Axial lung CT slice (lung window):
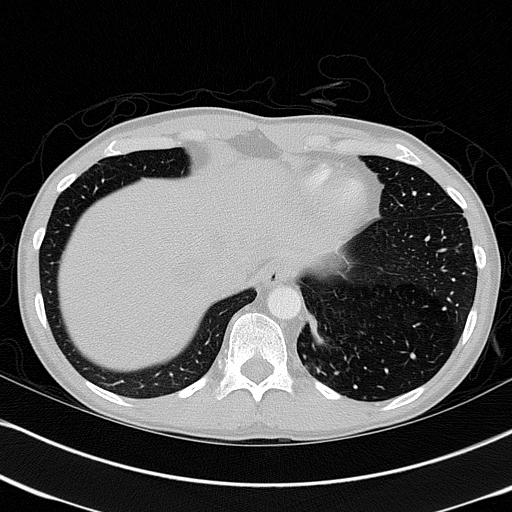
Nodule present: no